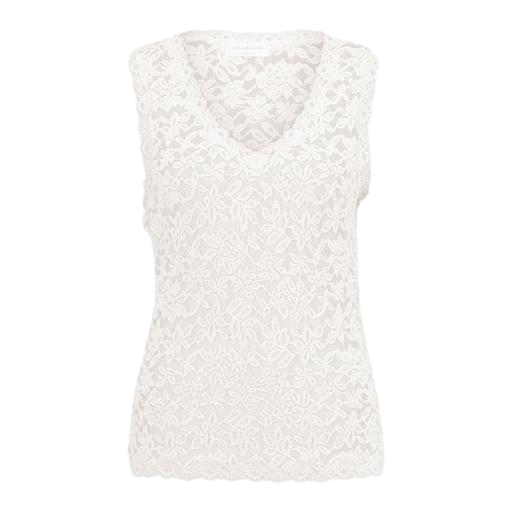
white lace tank top, sleeveless top lace, white vest top lace, white background